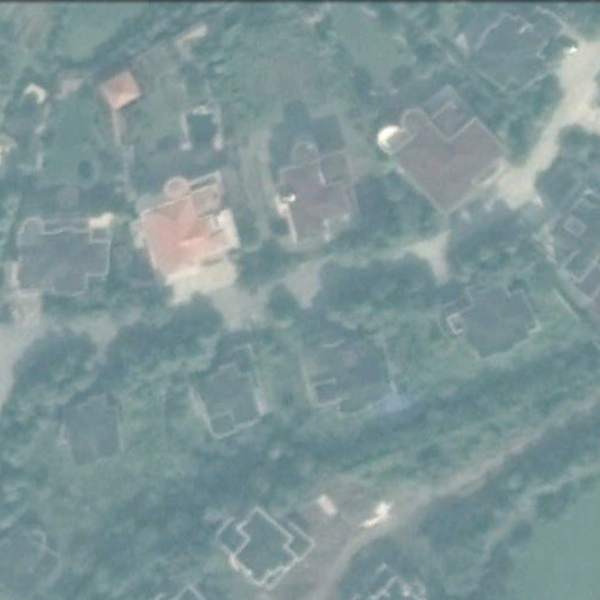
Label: MediumResidential